Question: I am using Html to form the appearance of text inside TextView. This is the easiest approach I found possible without using multiple TextViews. Yet, for some reason the gaps between lines are different. And I am struggling to find out why. I am attaching screenshot for better idea what is going on.
At the left side >> 'setText(message);' to see the Html I am using.
At the right side >> 'setText(Html.fromHtml(message));'

Any ideas what am I doing wrong here ?
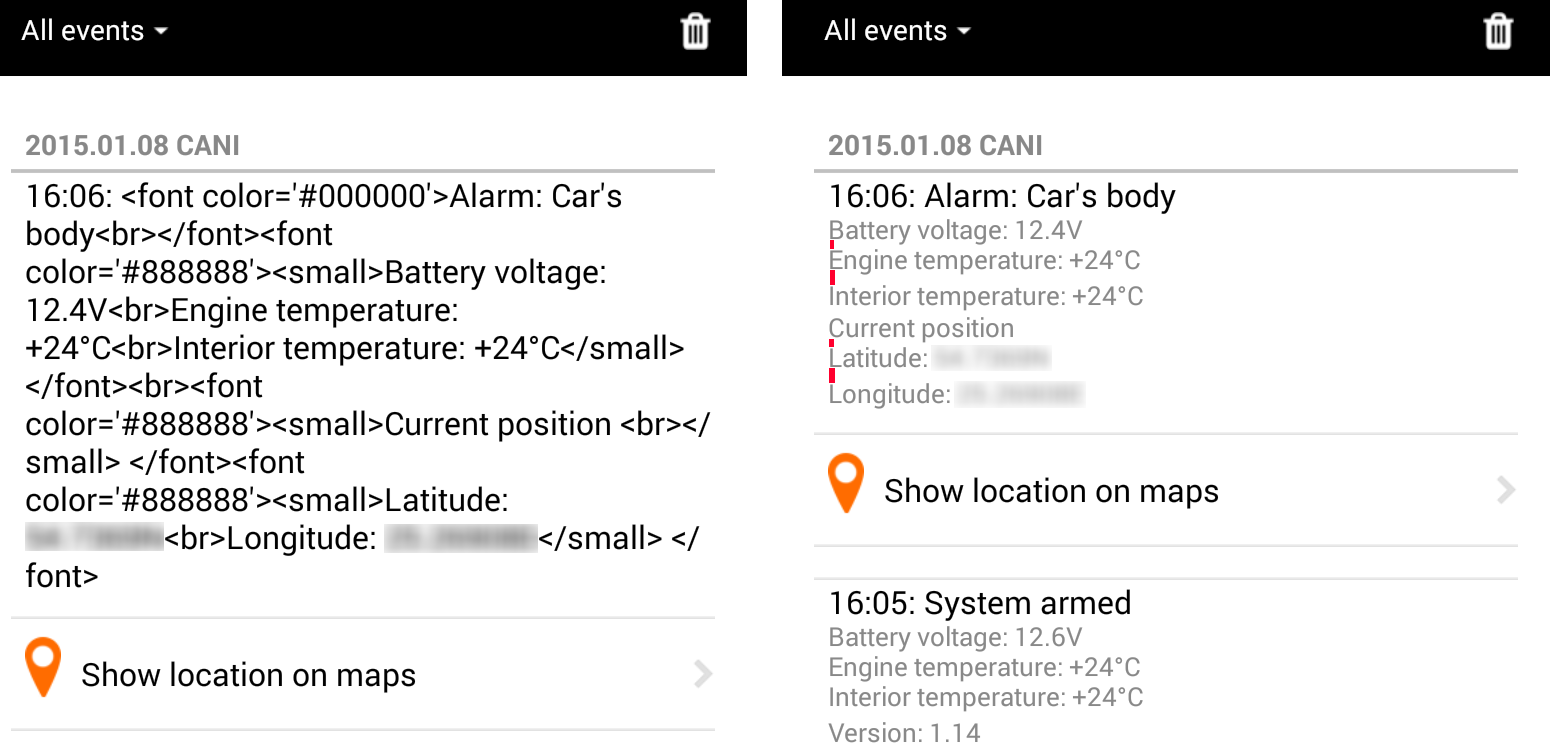
Answer: I highly doubt, there will be any use of my answer for anyone. But the problem was with html only.
There was a space between '</small> </font>' so the space was made in normal font instead of small one. And because larger symbol (space) was in in the line. The spacing between the lines got distorted.